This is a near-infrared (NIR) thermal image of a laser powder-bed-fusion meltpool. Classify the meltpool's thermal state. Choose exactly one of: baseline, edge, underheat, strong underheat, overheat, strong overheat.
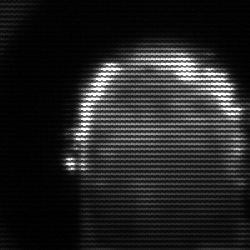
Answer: baseline